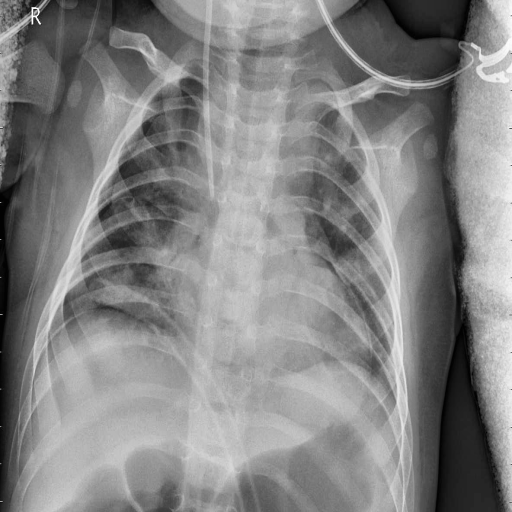
Finding: PNEUMONIA